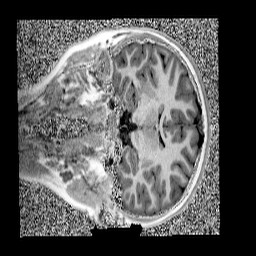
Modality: UNIT1
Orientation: coronal
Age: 11
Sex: female
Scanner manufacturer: siemens
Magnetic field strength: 3 T
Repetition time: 4 s
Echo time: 0.00299 s